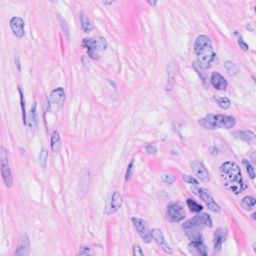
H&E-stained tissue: Breast